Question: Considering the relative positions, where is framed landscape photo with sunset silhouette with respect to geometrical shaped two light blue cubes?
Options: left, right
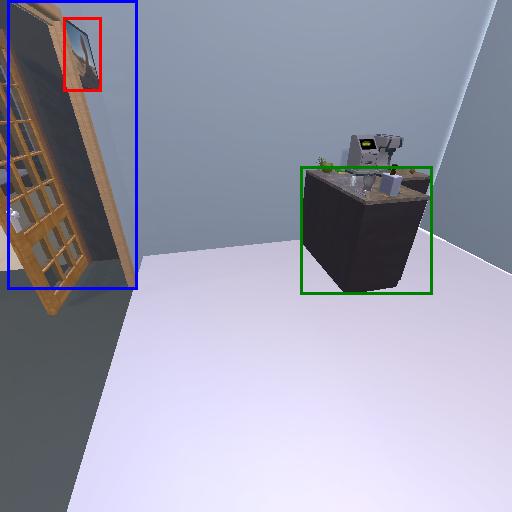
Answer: left